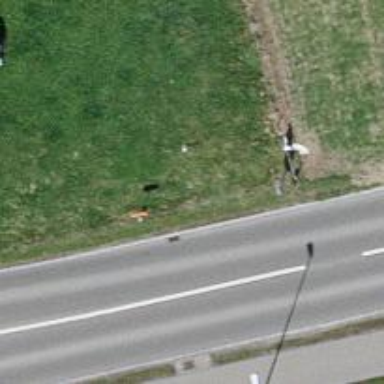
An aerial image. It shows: Pole with roof cover.